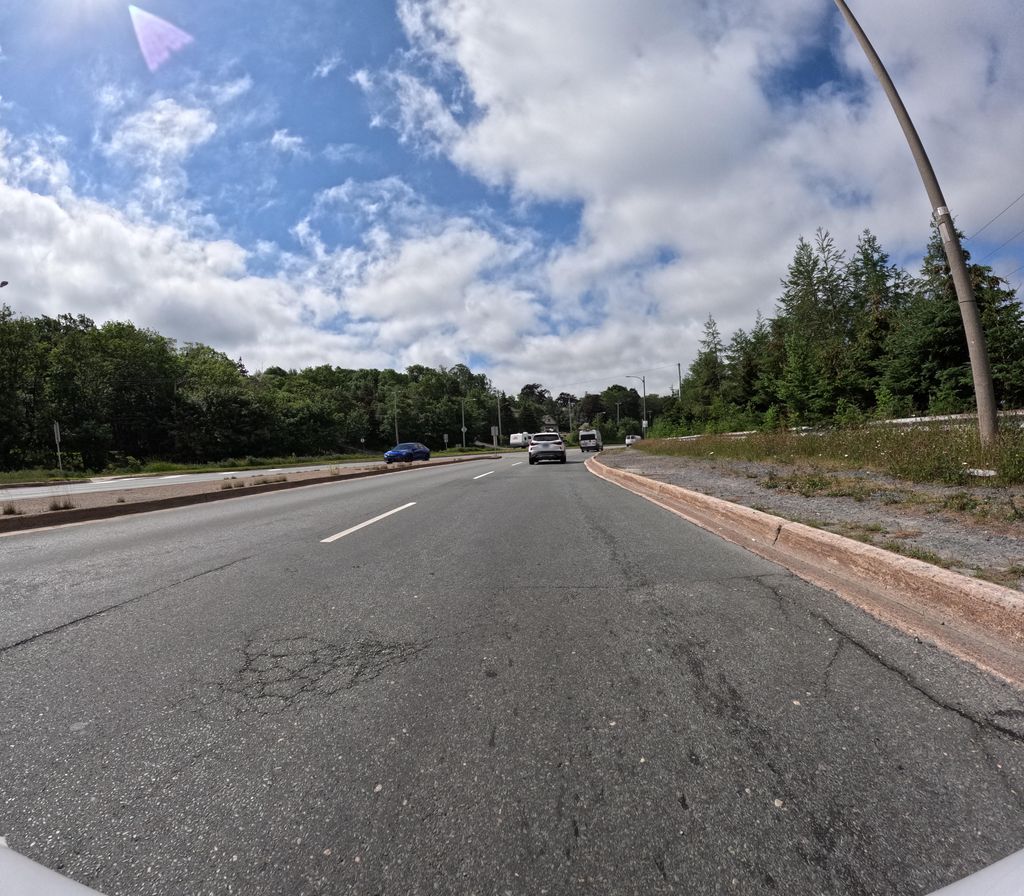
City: st_johns